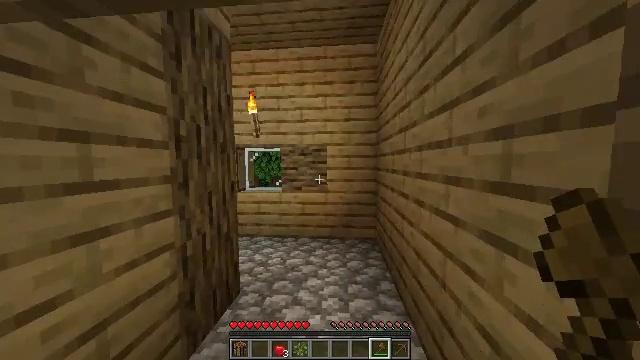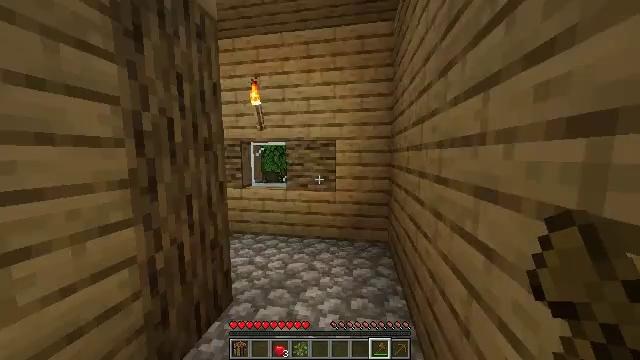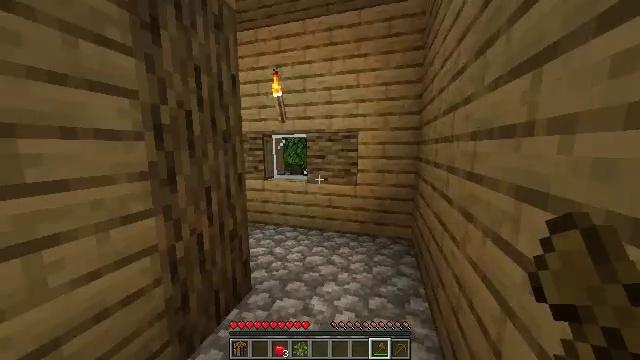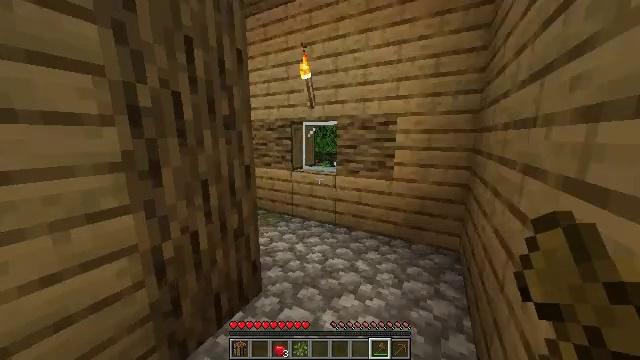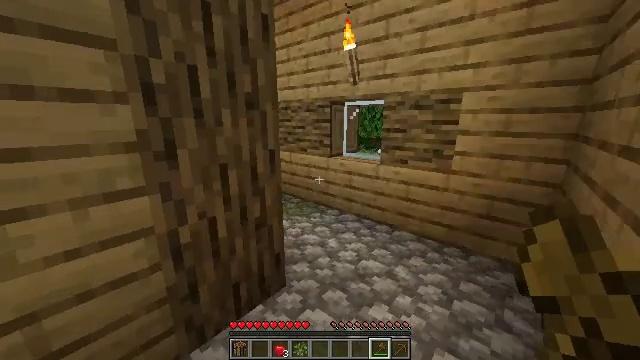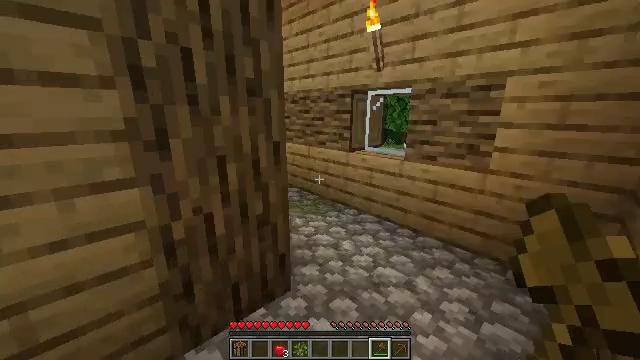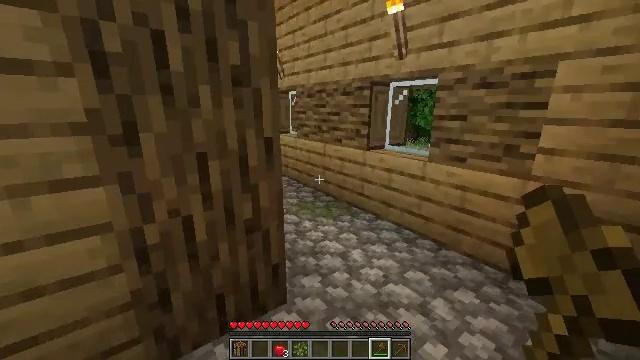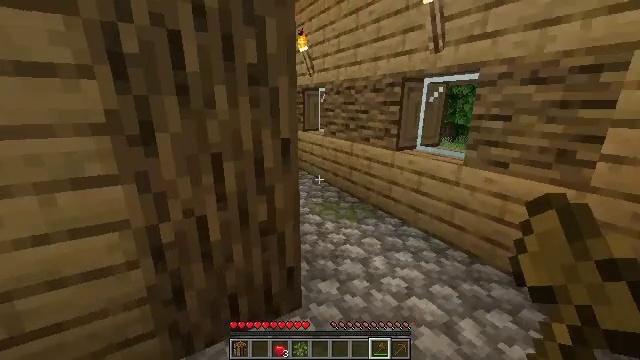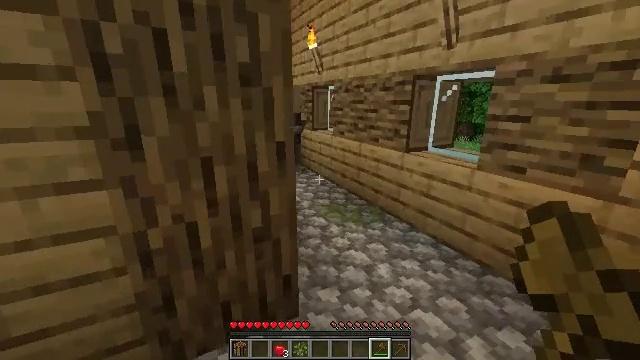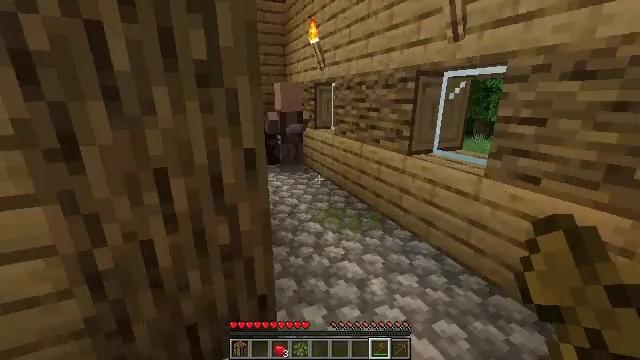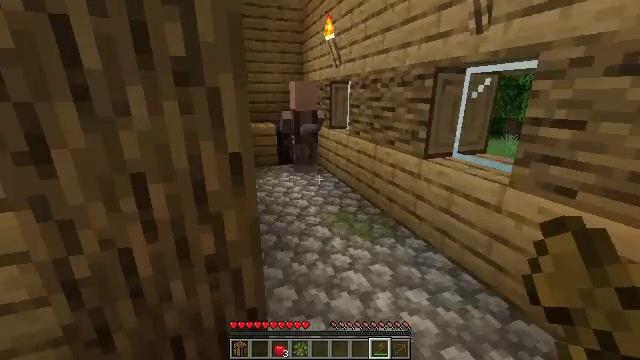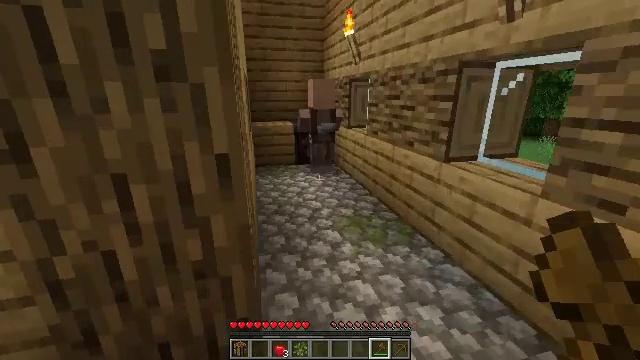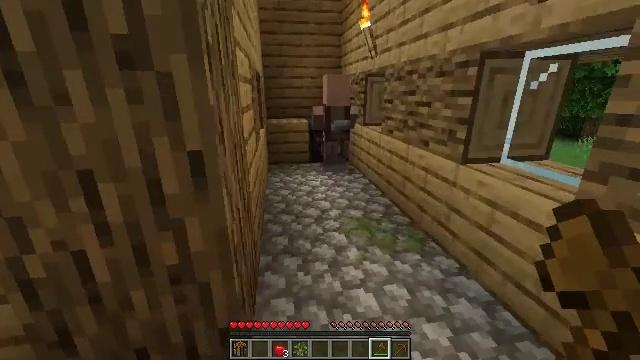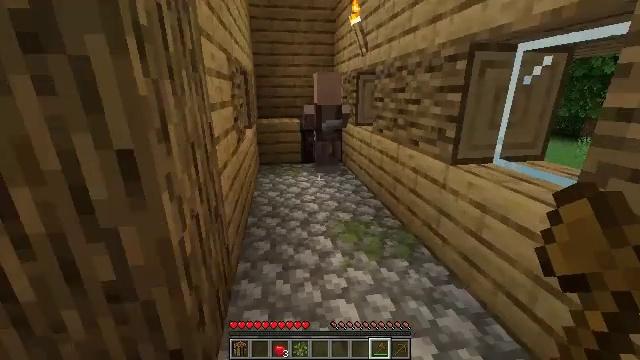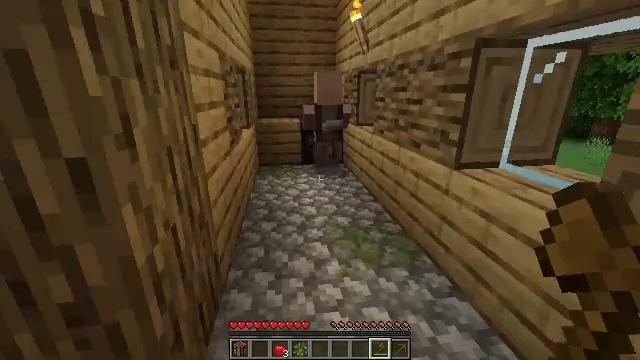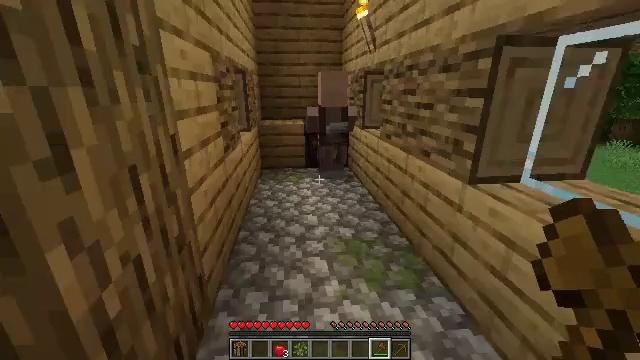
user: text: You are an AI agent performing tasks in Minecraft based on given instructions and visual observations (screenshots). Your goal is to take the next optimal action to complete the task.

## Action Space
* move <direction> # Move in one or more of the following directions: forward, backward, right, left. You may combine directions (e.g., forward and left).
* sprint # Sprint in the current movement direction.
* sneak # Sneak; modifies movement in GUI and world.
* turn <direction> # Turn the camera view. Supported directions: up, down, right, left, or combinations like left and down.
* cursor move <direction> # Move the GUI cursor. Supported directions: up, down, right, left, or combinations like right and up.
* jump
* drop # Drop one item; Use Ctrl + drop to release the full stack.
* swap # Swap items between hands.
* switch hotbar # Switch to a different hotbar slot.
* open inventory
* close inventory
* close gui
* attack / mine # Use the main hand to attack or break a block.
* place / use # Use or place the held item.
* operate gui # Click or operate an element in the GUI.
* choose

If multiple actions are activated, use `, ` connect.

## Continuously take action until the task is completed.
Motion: motion action
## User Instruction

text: Remove the yellow bed.
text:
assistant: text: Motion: move forward and move right, turn left and down
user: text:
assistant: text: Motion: move forward and move right, turn left and down
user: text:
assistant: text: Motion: move forward and move right, turn left and down
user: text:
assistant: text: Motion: move forward and move right, turn left and down
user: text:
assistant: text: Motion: move forward and move right, turn left and down
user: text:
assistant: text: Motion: move forward and move right, turn left
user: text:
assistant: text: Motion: move forward and move right, turn left
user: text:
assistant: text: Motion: move forward and move right, turn left
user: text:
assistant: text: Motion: move forward and move right, turn left
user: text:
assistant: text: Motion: move forward and move right, turn left
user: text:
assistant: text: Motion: move forward and move right, turn left
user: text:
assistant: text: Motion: move forward and move right, turn left
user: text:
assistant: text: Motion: move forward and move right
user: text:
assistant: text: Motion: move forward
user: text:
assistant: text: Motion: move forward, turn left
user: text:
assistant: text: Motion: move forward
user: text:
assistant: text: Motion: move forward
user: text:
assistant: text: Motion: move forward
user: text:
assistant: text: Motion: move forward
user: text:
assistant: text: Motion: move forward
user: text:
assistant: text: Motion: move forward
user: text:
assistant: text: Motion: move forward
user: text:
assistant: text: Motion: move forward
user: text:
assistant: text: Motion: move forward
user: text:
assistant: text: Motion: move forward
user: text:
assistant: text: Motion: move forward and move left, turn right and up
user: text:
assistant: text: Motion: move forward and move left, turn right and up
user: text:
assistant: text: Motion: move forward and move left, turn right
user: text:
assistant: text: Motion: move forward and move left, turn right
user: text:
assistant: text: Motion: move forward and move left, turn right